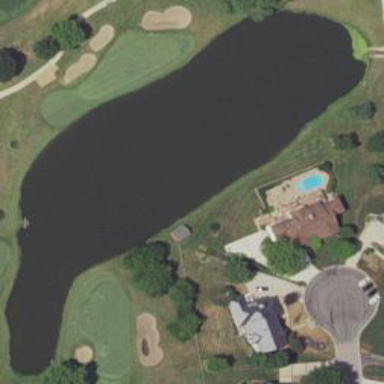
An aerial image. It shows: Water hazard in golf course. The hazard is natural water feature.